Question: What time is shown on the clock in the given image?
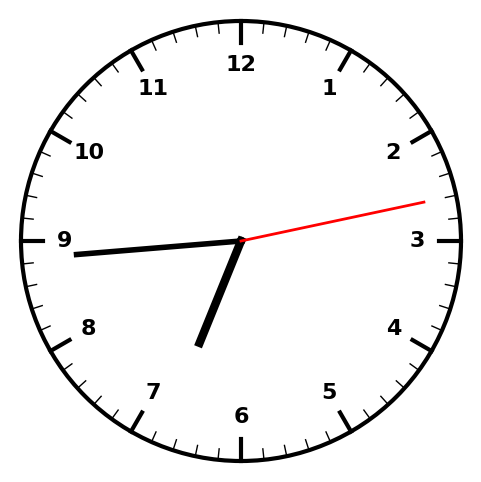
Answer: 06:44:13